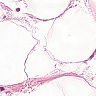
Metastatic tissue present: no